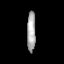
Tissue: prostate
Cell type: T cells
Senescence score: 0.2884
Nuclear area (px): 346
Mean DAPI intensity: 165.396